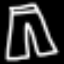
Label: pants